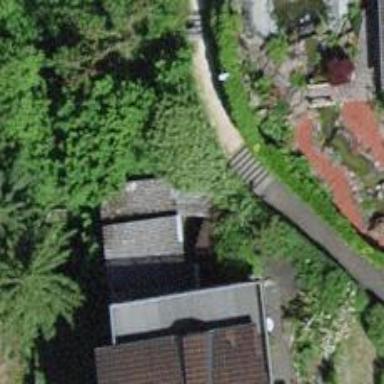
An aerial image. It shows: Road with steps.